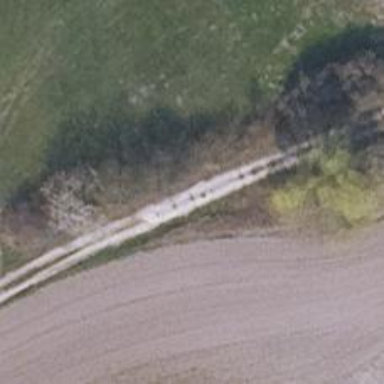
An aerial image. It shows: Gravel track with grade3 tracktype.